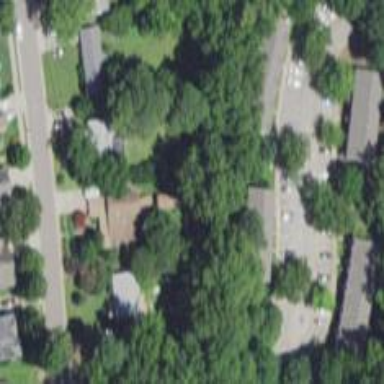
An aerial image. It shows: Residential area within neighborhood.